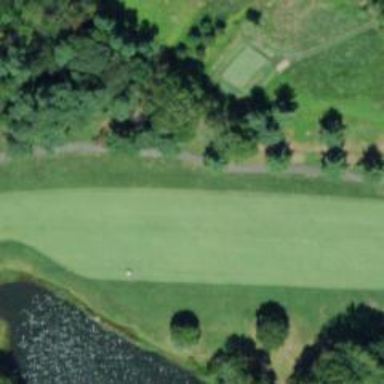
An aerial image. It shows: Path for both road and golf.